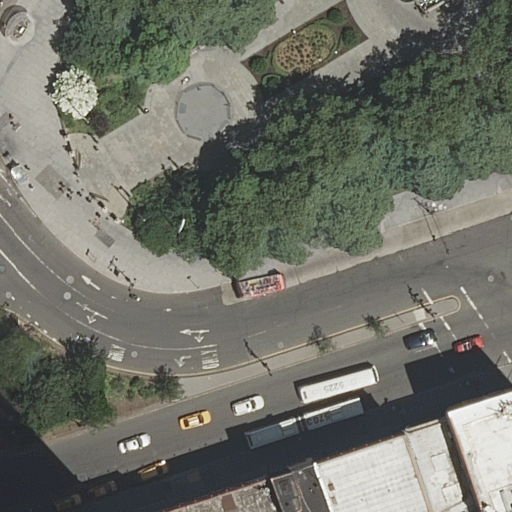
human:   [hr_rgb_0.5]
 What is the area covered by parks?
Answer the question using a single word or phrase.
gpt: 345m2

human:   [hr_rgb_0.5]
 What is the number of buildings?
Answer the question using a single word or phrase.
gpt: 2

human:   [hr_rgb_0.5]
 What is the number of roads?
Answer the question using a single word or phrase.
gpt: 16

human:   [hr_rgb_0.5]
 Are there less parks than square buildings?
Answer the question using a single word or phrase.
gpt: no

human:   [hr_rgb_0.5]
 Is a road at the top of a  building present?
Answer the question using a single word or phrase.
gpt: yes

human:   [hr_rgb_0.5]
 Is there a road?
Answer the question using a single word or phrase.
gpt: yes

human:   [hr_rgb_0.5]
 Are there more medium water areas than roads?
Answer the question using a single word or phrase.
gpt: no

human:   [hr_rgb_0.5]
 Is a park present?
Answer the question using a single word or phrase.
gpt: yes

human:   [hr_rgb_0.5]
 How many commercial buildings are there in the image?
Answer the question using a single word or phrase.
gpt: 0

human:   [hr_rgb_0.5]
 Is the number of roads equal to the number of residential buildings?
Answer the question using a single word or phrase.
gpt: no

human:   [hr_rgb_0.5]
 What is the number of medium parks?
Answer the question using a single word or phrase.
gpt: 1

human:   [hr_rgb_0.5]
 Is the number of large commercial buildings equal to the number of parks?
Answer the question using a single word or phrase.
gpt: no

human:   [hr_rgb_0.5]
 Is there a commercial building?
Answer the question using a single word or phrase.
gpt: no

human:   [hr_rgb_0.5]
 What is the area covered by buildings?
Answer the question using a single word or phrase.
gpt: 875m2

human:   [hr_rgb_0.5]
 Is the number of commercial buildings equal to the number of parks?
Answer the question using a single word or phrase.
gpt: no

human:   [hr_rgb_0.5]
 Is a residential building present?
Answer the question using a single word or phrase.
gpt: no

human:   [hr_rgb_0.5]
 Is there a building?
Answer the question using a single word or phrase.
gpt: yes

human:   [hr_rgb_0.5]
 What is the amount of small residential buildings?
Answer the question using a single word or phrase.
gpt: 0

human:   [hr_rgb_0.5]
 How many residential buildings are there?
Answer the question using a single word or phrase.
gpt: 0

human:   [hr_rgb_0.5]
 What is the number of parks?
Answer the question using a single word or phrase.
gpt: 1

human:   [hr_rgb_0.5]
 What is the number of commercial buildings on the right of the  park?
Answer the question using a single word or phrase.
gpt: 0

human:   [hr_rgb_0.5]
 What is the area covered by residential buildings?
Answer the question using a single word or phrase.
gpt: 0m2

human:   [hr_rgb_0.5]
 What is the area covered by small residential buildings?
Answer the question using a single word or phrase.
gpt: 0m2

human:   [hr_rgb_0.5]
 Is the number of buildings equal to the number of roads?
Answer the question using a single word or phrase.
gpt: no

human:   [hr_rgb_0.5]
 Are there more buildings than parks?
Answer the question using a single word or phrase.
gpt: yes

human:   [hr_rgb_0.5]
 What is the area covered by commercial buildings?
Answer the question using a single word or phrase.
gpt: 0m2

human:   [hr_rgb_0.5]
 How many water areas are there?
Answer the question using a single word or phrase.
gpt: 0

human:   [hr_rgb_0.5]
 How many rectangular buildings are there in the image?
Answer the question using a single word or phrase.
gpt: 2

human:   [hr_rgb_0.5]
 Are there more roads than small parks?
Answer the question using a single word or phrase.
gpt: yes

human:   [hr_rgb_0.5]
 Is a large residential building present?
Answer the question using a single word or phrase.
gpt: no

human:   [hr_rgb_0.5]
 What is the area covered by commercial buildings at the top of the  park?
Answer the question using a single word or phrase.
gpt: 0m2

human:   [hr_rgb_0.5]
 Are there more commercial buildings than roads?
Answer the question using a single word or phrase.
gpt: no

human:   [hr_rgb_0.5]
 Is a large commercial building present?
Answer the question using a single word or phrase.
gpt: no

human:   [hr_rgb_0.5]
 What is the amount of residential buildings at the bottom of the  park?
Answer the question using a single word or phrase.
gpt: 0

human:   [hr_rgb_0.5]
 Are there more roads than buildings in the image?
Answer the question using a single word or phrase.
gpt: yes

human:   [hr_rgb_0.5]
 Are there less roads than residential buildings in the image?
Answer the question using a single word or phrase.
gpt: no

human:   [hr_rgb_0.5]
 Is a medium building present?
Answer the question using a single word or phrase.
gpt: yes

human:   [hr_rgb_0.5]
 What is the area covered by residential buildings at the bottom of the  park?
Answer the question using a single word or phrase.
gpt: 0m2

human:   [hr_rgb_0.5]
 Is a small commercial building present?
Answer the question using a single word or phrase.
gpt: no

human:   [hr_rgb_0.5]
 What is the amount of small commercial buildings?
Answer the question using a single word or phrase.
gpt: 0

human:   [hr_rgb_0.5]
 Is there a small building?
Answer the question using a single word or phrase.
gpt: no

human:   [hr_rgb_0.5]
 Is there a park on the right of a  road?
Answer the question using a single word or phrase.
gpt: yes

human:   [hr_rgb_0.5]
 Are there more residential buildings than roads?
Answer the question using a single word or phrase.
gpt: no

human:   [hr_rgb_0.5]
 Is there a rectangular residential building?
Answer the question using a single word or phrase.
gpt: no

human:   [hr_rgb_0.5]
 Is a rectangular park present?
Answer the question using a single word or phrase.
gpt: yes

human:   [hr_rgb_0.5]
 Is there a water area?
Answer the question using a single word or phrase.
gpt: no

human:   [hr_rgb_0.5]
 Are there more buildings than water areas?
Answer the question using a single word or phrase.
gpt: yes

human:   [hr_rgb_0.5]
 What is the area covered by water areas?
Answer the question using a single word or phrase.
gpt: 0m2

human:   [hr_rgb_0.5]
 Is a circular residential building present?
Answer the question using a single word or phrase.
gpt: no

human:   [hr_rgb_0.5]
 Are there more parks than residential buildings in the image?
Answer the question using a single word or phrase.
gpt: yes

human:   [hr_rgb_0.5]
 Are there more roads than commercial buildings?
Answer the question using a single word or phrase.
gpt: yes

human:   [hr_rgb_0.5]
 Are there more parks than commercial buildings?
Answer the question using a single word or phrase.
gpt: yes

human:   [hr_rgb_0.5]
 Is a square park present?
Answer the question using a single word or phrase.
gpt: no

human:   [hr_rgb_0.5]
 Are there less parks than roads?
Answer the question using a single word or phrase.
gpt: yes

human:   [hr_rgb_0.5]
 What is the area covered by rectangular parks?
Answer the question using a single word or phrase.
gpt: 345m2

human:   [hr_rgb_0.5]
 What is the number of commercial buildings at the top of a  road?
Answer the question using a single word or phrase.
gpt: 0

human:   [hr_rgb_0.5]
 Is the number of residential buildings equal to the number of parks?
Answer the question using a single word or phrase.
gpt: no

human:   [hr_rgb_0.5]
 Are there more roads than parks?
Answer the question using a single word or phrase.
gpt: yes

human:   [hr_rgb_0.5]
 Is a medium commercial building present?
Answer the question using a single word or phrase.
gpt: no

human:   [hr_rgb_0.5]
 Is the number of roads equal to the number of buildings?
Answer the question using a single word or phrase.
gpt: no

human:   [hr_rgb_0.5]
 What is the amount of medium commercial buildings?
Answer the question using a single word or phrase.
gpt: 0

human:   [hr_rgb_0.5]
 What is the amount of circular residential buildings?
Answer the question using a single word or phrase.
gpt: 0

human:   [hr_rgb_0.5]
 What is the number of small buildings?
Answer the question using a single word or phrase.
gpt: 0

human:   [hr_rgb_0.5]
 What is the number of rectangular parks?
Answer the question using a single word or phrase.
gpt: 1